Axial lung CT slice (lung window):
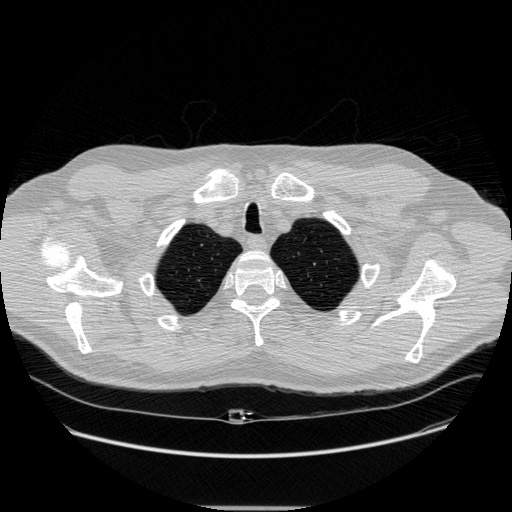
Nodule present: no